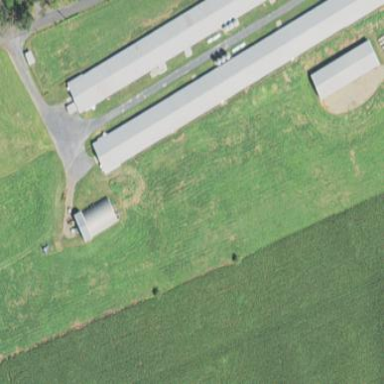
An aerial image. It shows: Farm auxiliary building.